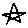
Label: star